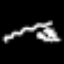
Label: squiggle